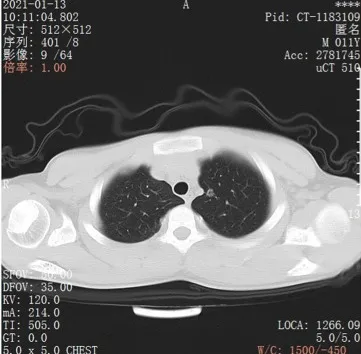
CT images of bilateral chest. (C,D) are CT scan images taken on January 13, 2021, scanning model: United image uCT, scanning parameters: slice thickness: 5 mm, gap: 5 mm. The 2 ground glass opacities of the posterior segment of the left upper lobe apex . (C) CT image of ground glass opacity in the posterior segment of the left superior lobe apex.
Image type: radiology (ct)